Question: I am using an image slider for a website that I am building but it doesn't have an auto play feature. Can you add a custom auto play feature to it using jQuery? Source code below.

'''
<script src="https://ajax.googleapis.com/ajax/libs/jquery/1.7.1/jquery.min.js"></script>
<script src="JS/jquery.cycle.all.js"></script>
<link href="CSS/style.css" rel="stylesheet" />
<script>
$(document).ready(function () {
$('#slider1').cycle({
fx: 'scrollHorz',
speed: 'slow',
timeout: 0,
next: '#next',
prev: '#prev',
pager: '#thumb',
pagerAnchorBuilder: function (idx, slide) {
return '<li><a href="#"><img src="' + slide.src + '" width="60" height="60" /></a></li>';
}
});
});
</script>
<section>
<div class="container">
<div class="slider">
<div id="slider1">
<img border="0" src="Slider/B50.JPG" width="850" height="637" />
<img border="0" src="Slider/B51.JPG" width="850" height="637" />
<img border="0" src="Slider/C47.JPG" width="850" height="637" />
<img border="0" src="Slider/C43.JPG" width="850" height="637" />
<img border="0" src="Slider/E2.JPG" width="850" height="637" />
<img border="0" src="Slider/W5.JPG" width="850" height="637" />
<img border="0" src="Slider/M21.JPG" width="850" height="637" />
</div>
<ul id="thumb"></ul>
<div id='next' class="slider_next">
<img border="0" src="Images/next.png" width="57" height="57" alt="next image" /></div>
<div id='prev' class="slider_prev">
<img border="0" src="Images/prev.png" width="57" height="57" alt="previous image" /></div>
</div>
</div>
</section>
'''
'''
.slider {
margin: 0 auto;
width: 850px;
height: 637px;
border: 8px solid #FFFFFF;
border-radius: 5px;
box-shadow: 2px 2px 4px #333333;
position: relative;
}
.slider_next {
width: 62px;
height: 62px;
background: #f8f8f8;
border-radius: 70px;
position: absolute;
z-index: 99;
top: 287px;
left: 820px;
padding: 5px 0 0 5px;
cursor: pointer;
}
.slider_prev {
width: 62px;
height: 62px;
background: #f8f8f8;
border-radius: 70px;
position: absolute;
z-index: 99;
top: 287px;
left: -35px;
padding: 5px 0 0 5px;
cursor: pointer;
}
#thumb {
width: 100%;
height: 80px;
margin: 20px 14%;
}
#thumb li {
width: 60px;
float: left;
margin: 12px;
list-style: none;
}
#thumb a {
width: 60px;
padding: 3px;
display: block;
border: 3px solid #FFFFFF;
border-radius: 3px;
box-shadow: 1px 1px 3px #333333;
}
#thumb li.activeSlide a {
border: 3px solid #0a526f;
border-radius: 3px;
box-shadow: 1px 1px 3px #333333;
}
#thumb a:focus {
outline: none;
}
#thumb img {
border: none;
display: block;
}
'''
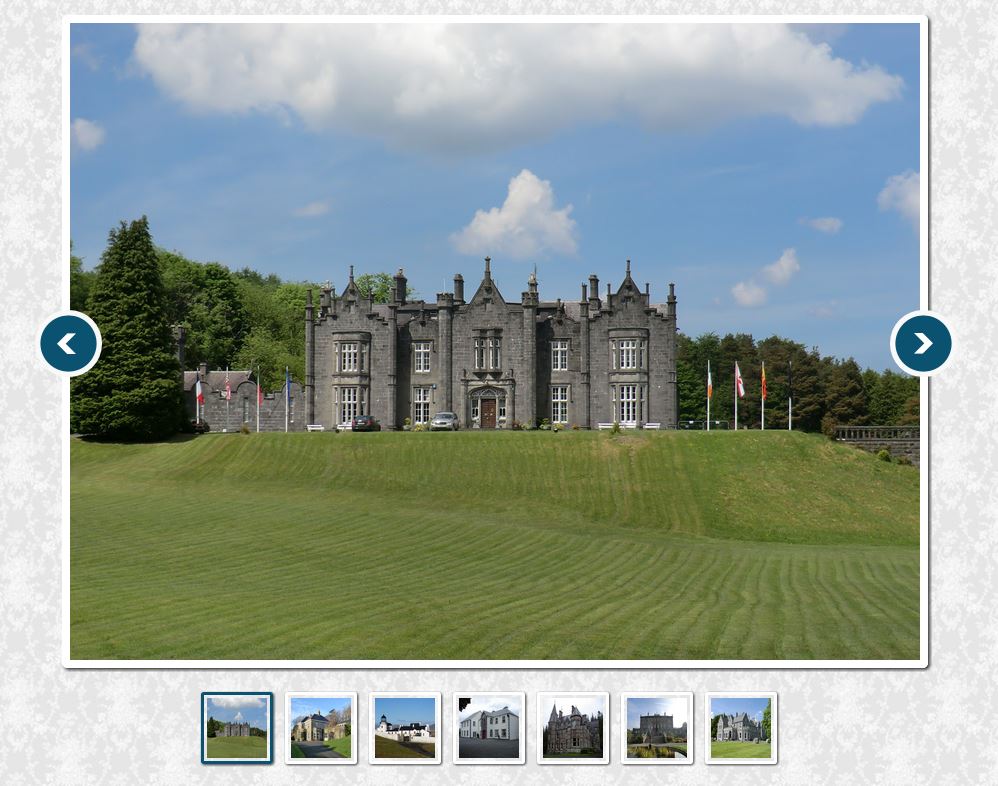
Answer: try adding this. This will change slide every 2 seconds
'''
function changeSlide(){
$('#next').trigger('click');
setTimeout(changeSlide,2000);
}
setTimeout(changeSlide,2000);
'''
so the final code will look like
'''
$(document).ready(function () {
$('#slider1').cycle({
fx: 'scrollHorz',
speed: 'slow',
timeout: 0,
next: '#next',
prev: '#prev',
pager: '#thumb',
pagerAnchorBuilder: function (idx, slide) {
return '<li><a href="#"><img src="' + slide.src + '" width="60" height="60" /></a></li>';
}
});
function changeSlide(){
$('#next').trigger('click');
setTimeout(changeSlide,2000);
}
setTimeout(changeSlide,2000);
});
'''